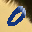
Label: 0